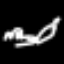
Label: frog